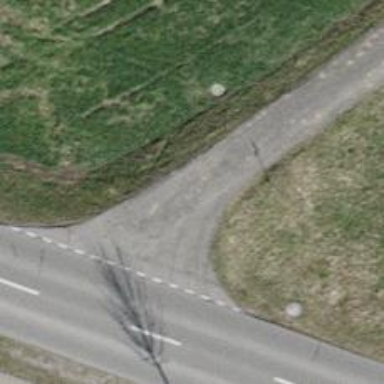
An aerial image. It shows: Unclassified road with asphalt surface.